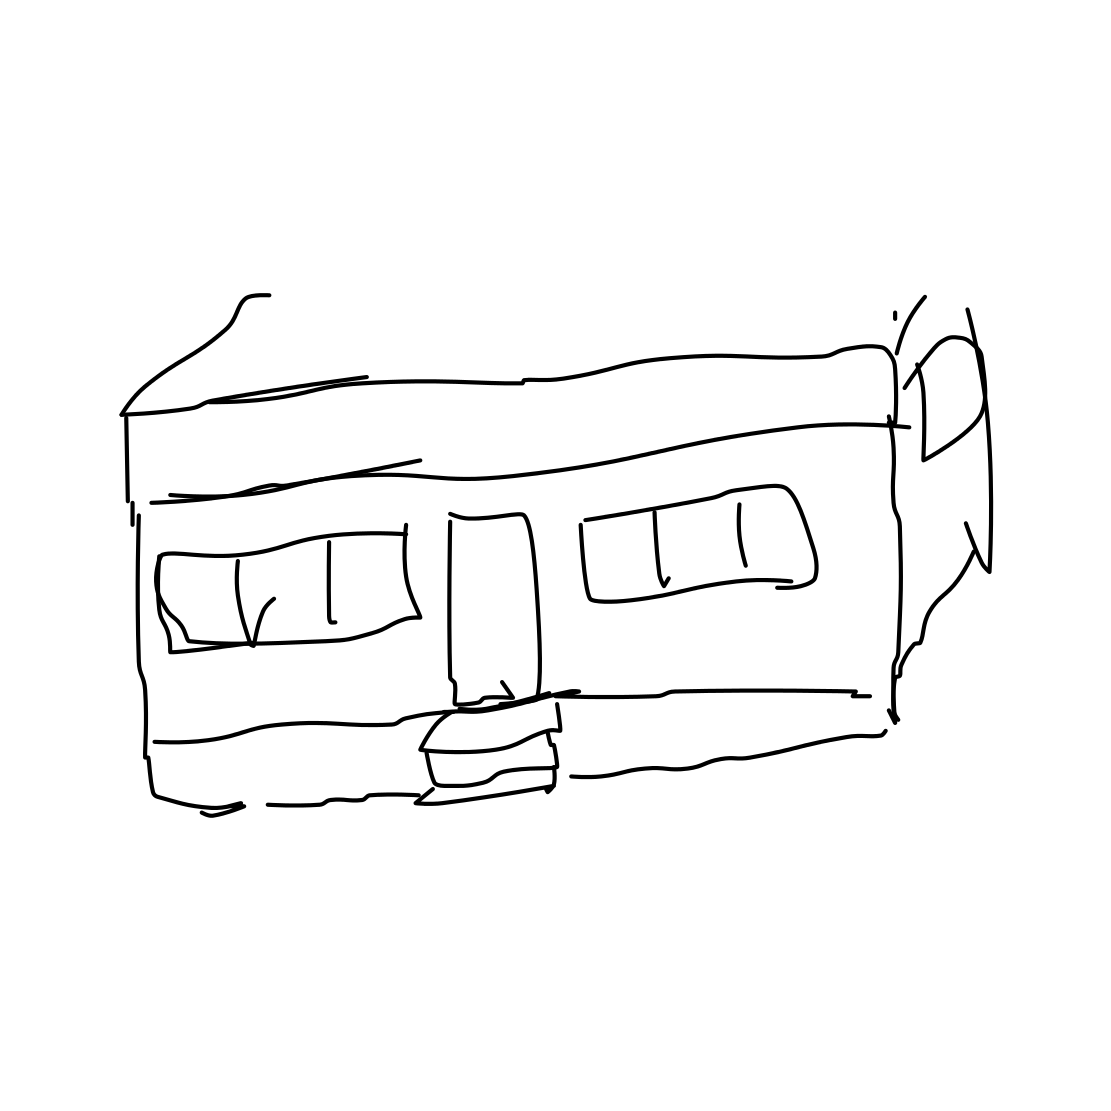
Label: house